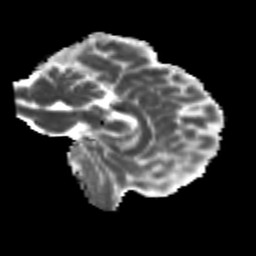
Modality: MD
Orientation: sagittal
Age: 21
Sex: male
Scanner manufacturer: siemens
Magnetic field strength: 3 T
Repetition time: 3.5 s
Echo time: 0.104 s